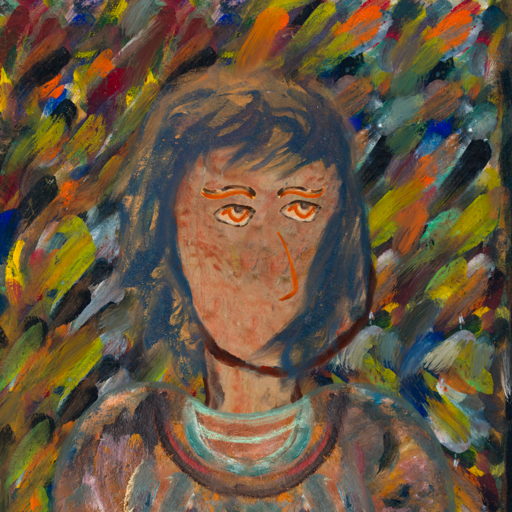
Background: An_Impression, Head And Neck Side: Orphan, Face Side: Experience, Bust: Boggyland, Hair Side: In_The_Sun, Head Accessory: Blank, Second Necklace: Blank, Necklace: Blank, Baby: Blank